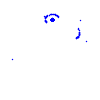
Particle: proton